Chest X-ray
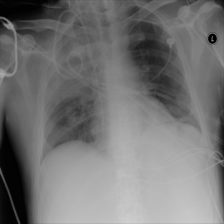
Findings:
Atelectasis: negative
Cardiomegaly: negative
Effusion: negative
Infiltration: negative
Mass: negative
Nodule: negative
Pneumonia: positive
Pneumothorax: negative
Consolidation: positive
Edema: negative
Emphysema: negative
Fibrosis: negative
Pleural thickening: negative
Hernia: negative